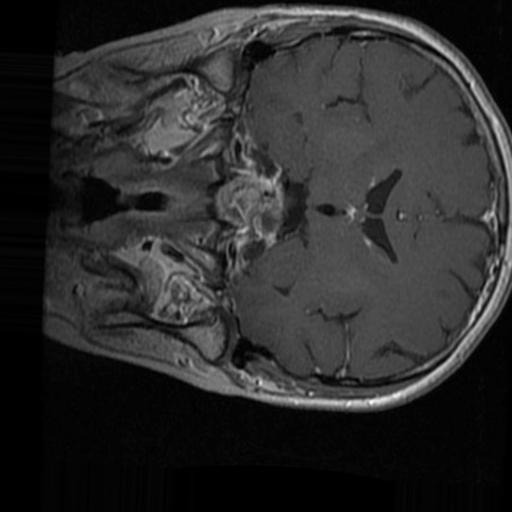
Label: brain_tumor